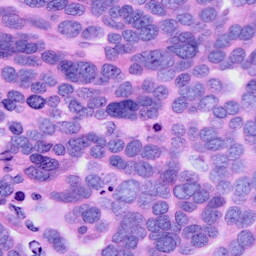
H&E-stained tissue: Ovarian